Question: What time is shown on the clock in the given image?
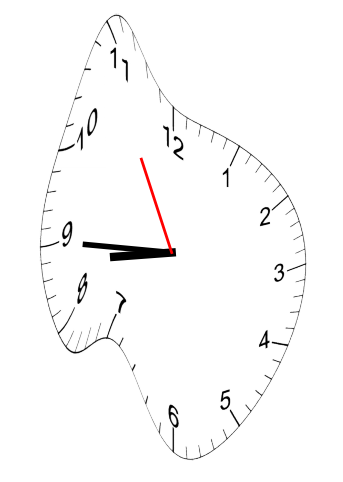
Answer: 08:44:55